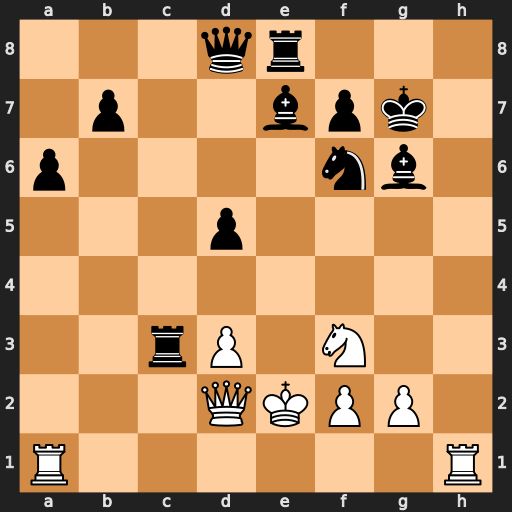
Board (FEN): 3qr3/1p2bpk1/p4nb1/3p4/8/2rP1N2/3QKPP1/R6R
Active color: w
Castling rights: -
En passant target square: -
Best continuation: Qh6+ Kg8 Qh8#